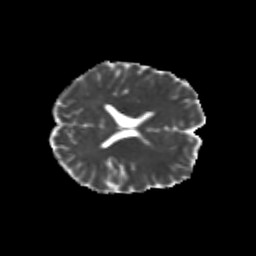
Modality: MD
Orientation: axial
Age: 29
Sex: male
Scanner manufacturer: siemens
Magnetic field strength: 3 T
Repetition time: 3.5 s
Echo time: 0.104 s